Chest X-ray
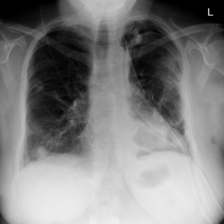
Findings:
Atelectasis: negative
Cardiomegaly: negative
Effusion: negative
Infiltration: negative
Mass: negative
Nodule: positive
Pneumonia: negative
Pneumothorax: positive
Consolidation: negative
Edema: negative
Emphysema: negative
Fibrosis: negative
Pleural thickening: negative
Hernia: negative